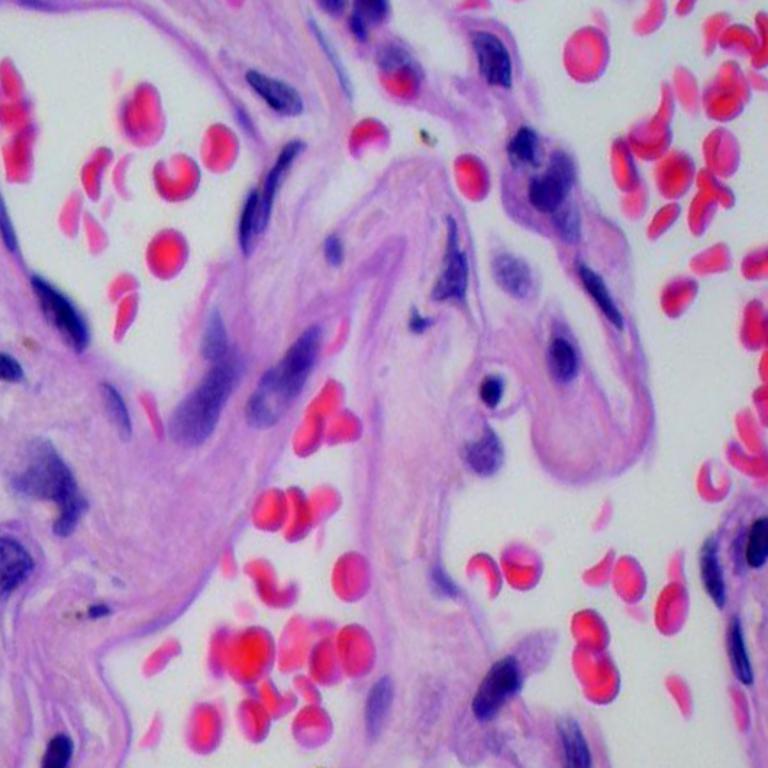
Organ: lung
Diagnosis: benign